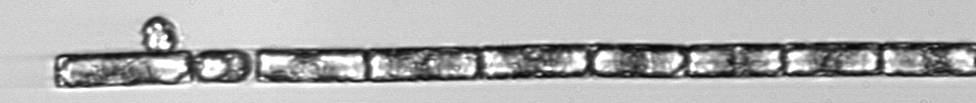
Label: Guinardia_delicatula